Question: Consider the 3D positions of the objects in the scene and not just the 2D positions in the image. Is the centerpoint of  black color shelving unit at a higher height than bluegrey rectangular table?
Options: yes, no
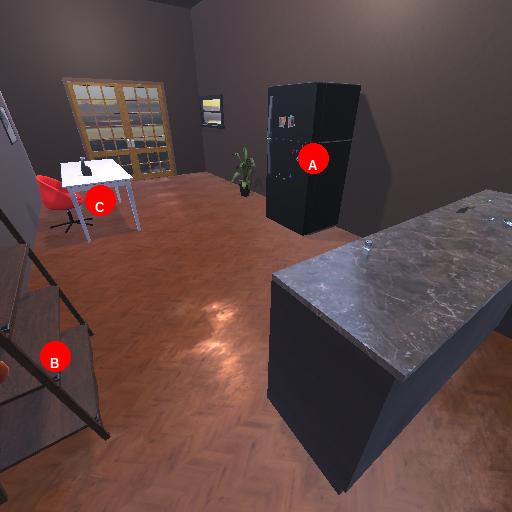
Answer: yes